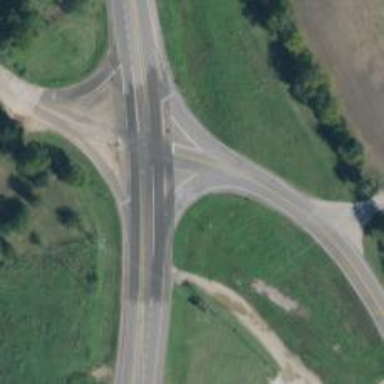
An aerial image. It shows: Secondary link road.